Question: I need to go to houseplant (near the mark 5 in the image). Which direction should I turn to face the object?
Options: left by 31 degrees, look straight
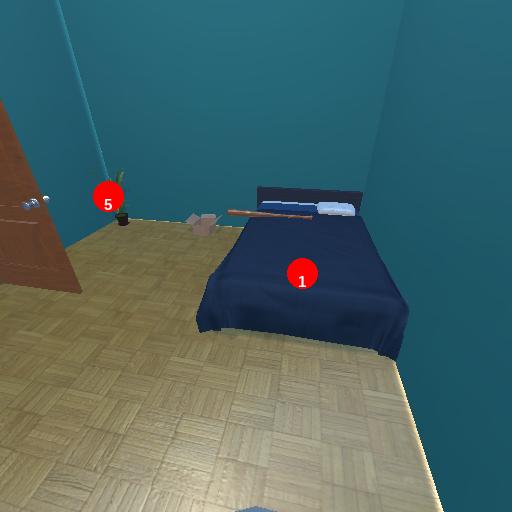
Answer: left by 31 degrees